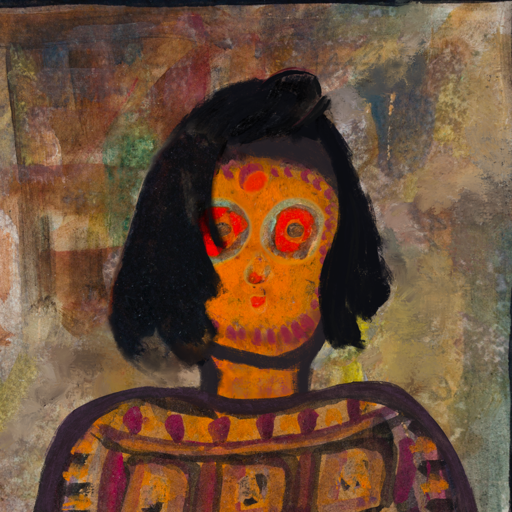
Background: Mosgoul, Head And Neck Front: Doll, Face Front: Sisters, Bust: Doll, Hair Front: Mosgoul, Head Accessory: Blank, Second Necklace: Blank, Necklace: Blank, Baby: Blank